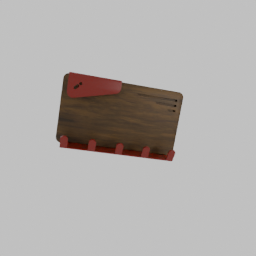
Label: appliances